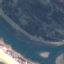
Land use / land cover class: River